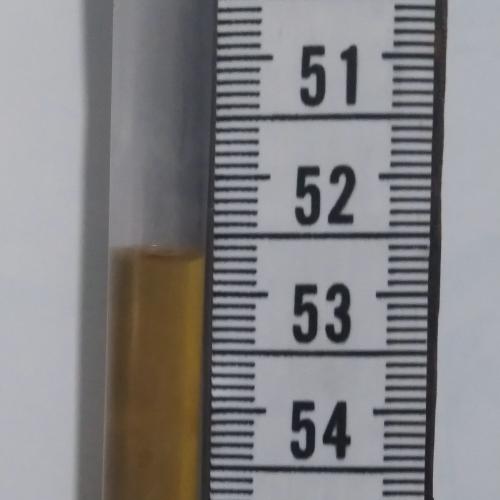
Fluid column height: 52.7 cm